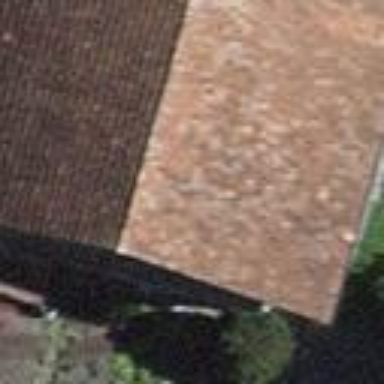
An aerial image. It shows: Simple and straightforward house.